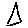
Label: triangle